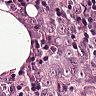
Metastatic tissue present: yes